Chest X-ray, AP view. Patient: 42 years old, sex M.
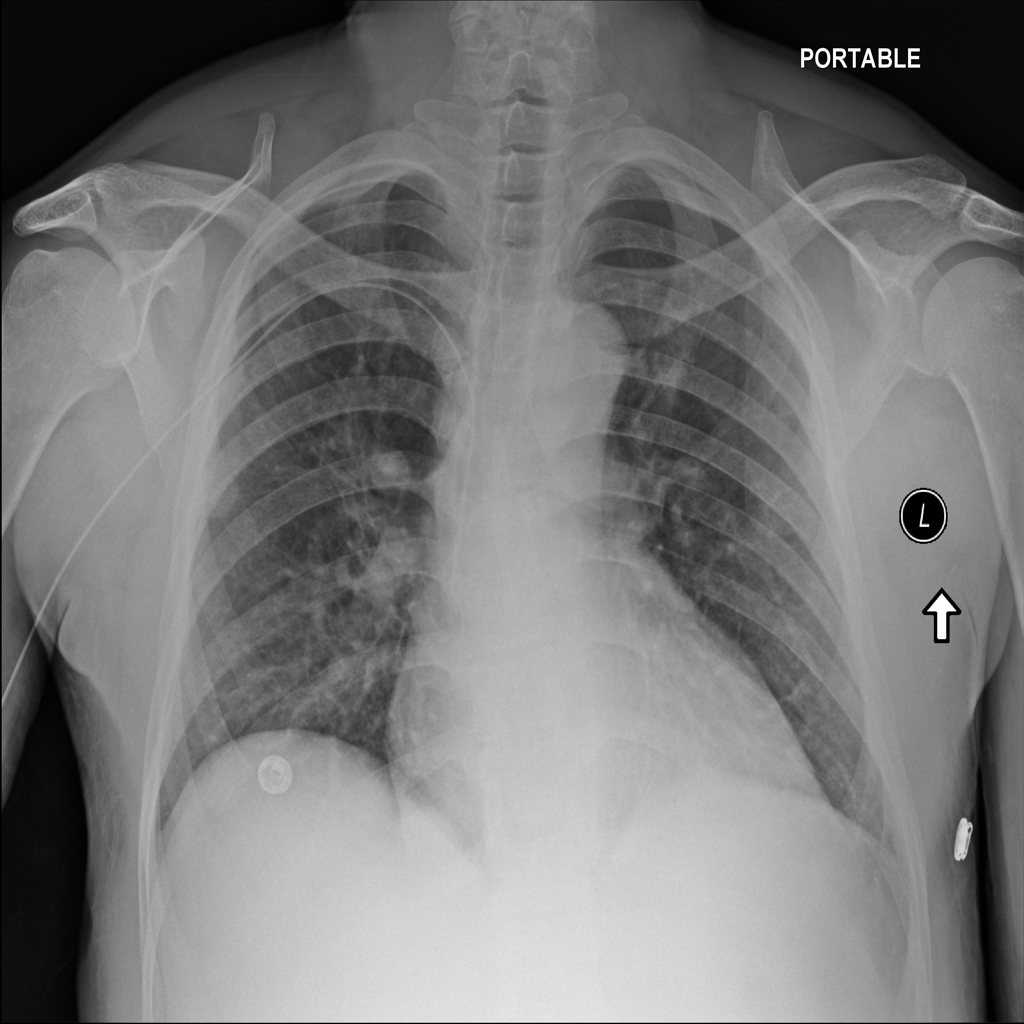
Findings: No Finding